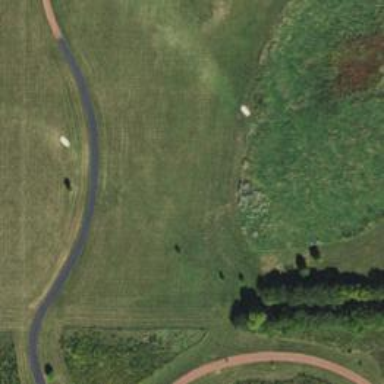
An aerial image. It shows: Disc golf basket.